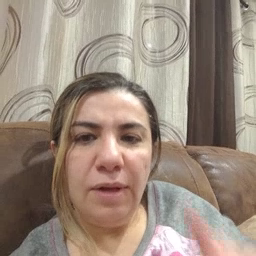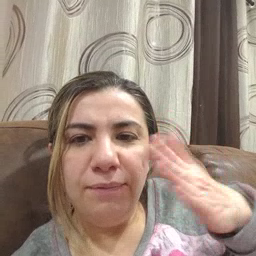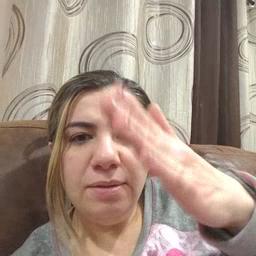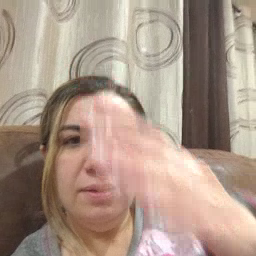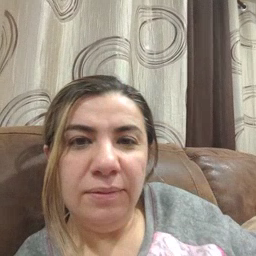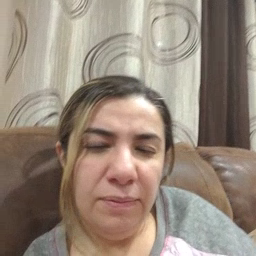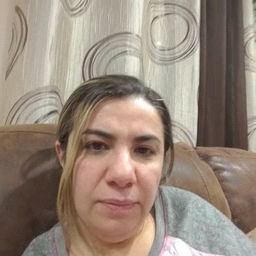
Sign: fish